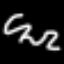
Label: squiggle